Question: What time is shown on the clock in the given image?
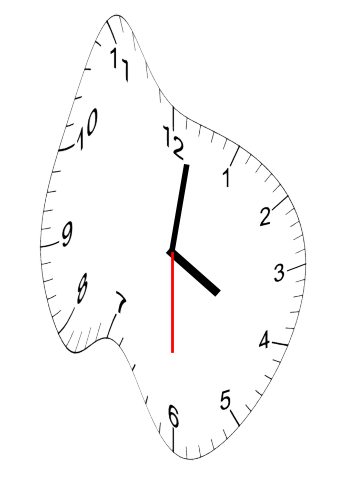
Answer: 04:01:30